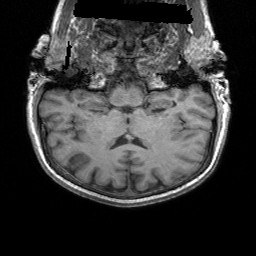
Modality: T1w
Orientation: sagittal